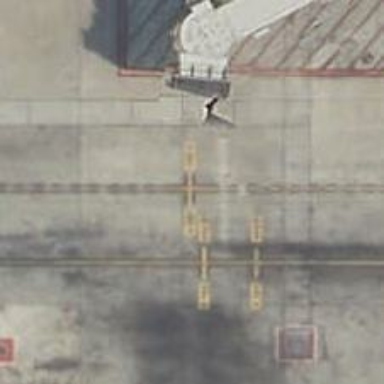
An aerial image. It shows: Airport parking position.